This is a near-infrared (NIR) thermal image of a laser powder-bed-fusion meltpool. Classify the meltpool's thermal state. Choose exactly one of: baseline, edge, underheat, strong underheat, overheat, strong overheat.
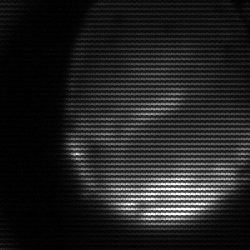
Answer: edge